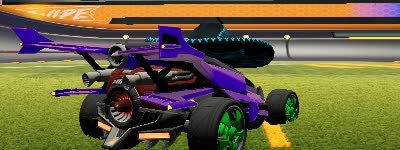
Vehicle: aftershock